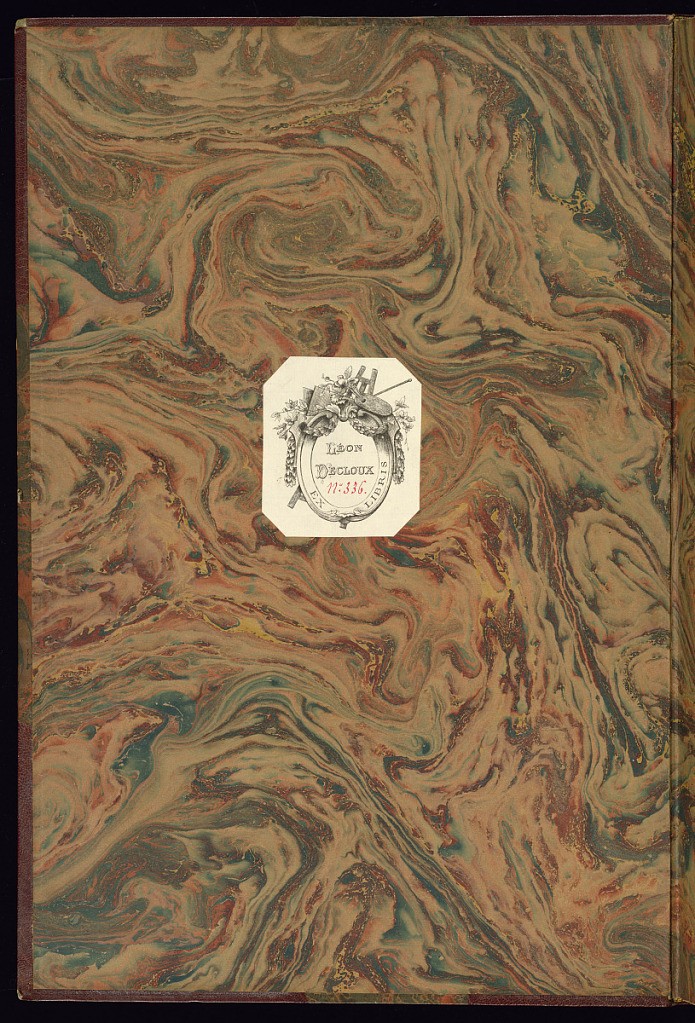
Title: Album of Ornament Prints
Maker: Ennemond Alexandre Petitot, French, 1727 – 1801
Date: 1764–71
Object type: Album
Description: Album containing two series of ornament prints after Petitot: Masquerade in the Greek Style and Suites of Vases.